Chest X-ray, PA view. Patient: 54 years old, sex M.
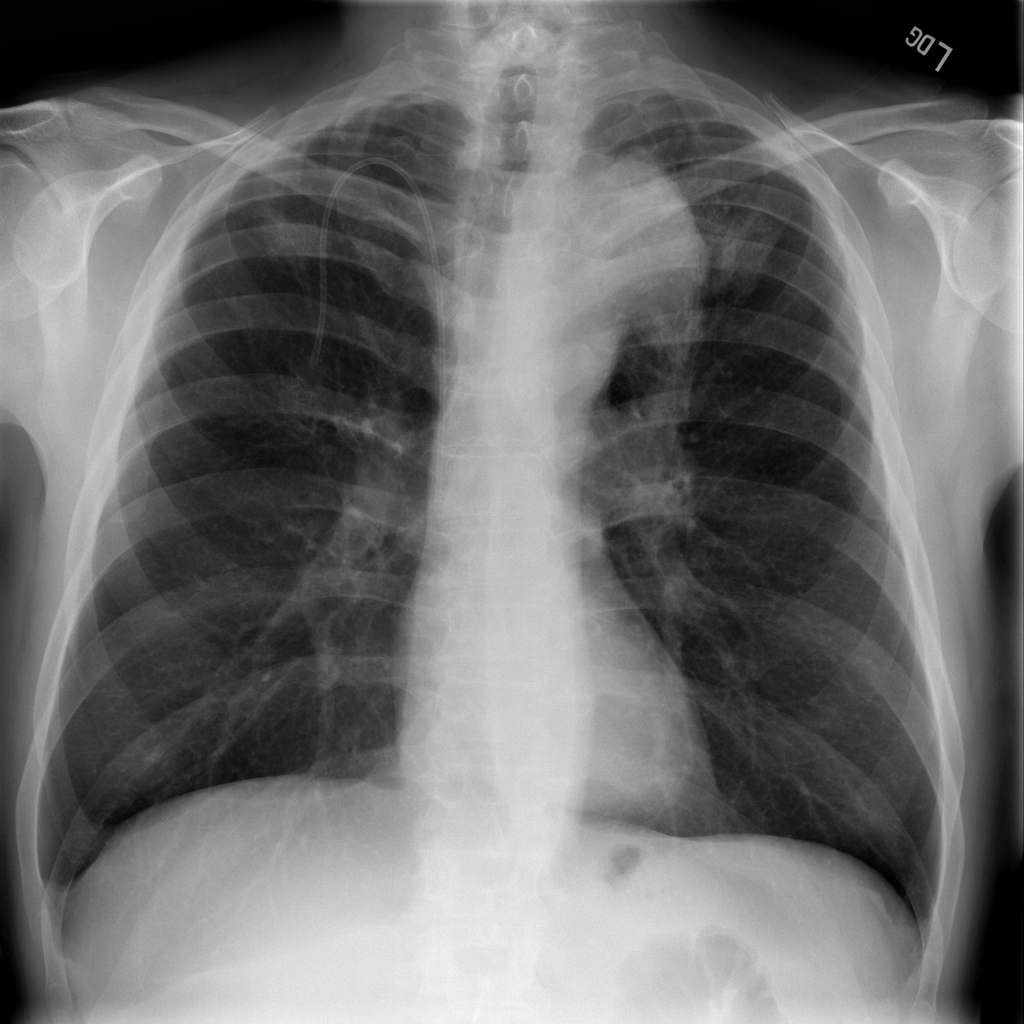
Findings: No Finding